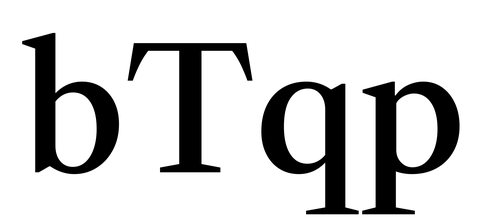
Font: LibreCaslonText_Medium